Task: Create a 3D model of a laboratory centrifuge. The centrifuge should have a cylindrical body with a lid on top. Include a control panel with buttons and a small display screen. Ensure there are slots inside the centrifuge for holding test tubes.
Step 244:
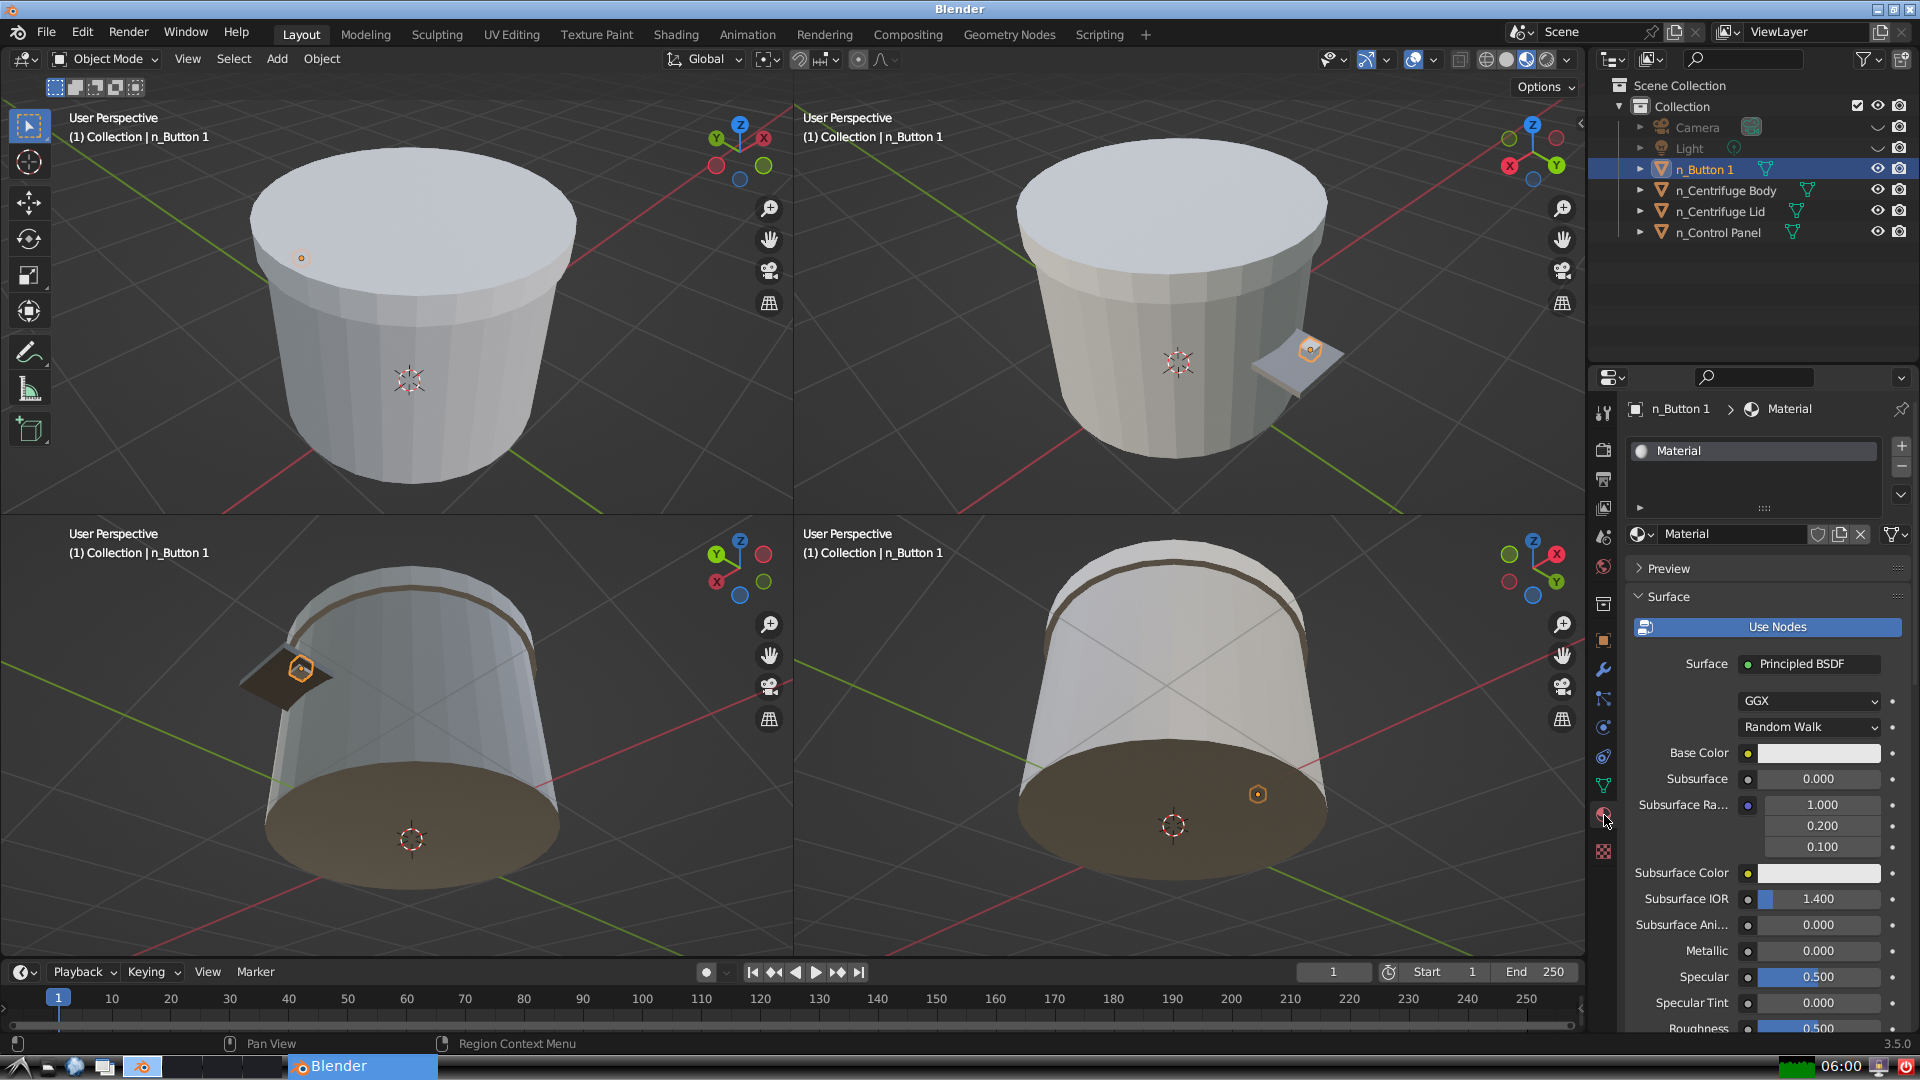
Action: click: no